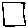
Label: square